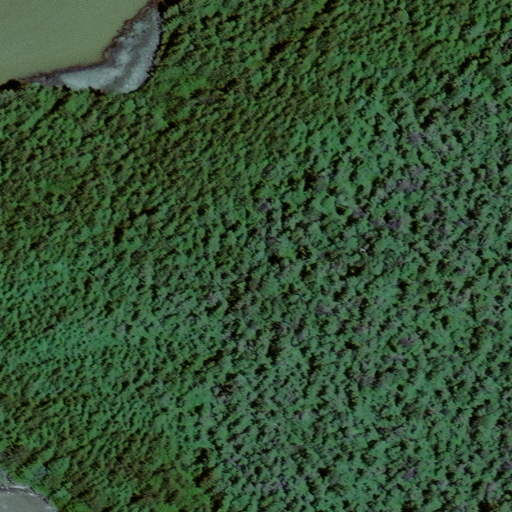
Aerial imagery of cape in Alaska named Wedge Point containing only unknown